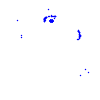
Particle: proton